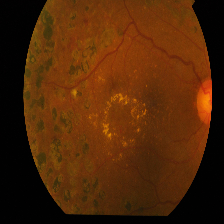
Diabetic retinopathy grade: Proliferative DR